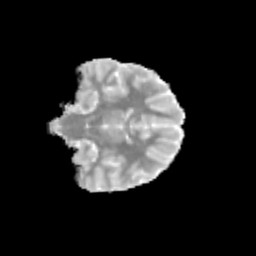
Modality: MD
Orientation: coronal
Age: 13
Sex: female
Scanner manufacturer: siemens
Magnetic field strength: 3 T
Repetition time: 3.8 s
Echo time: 0.07 s